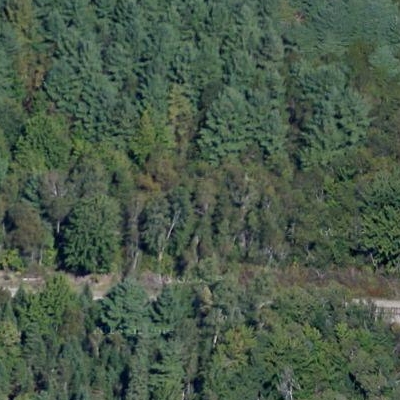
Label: eForest